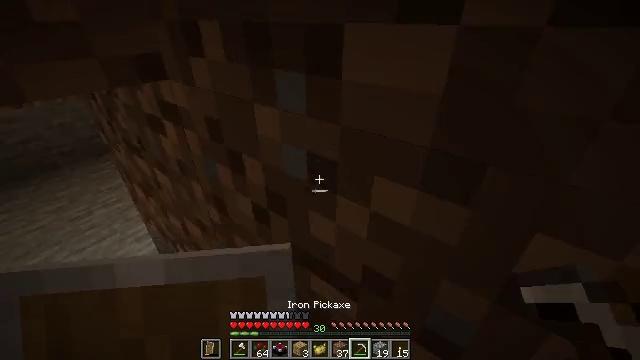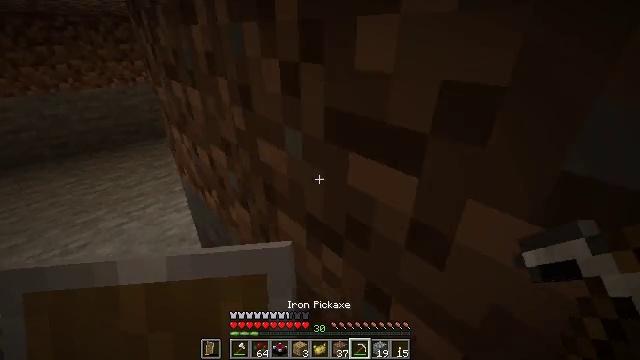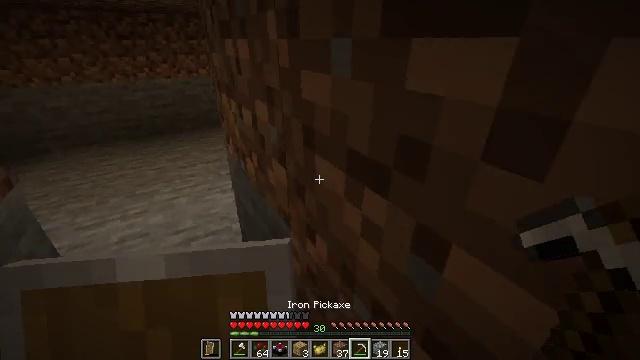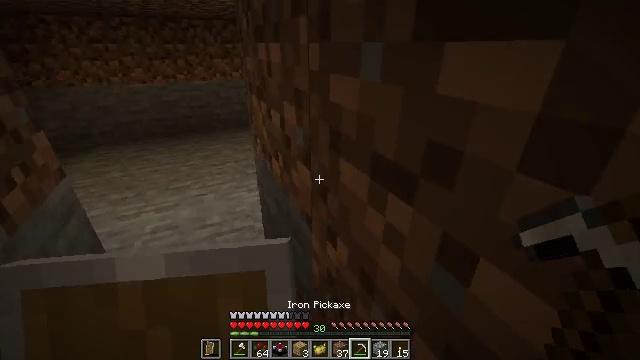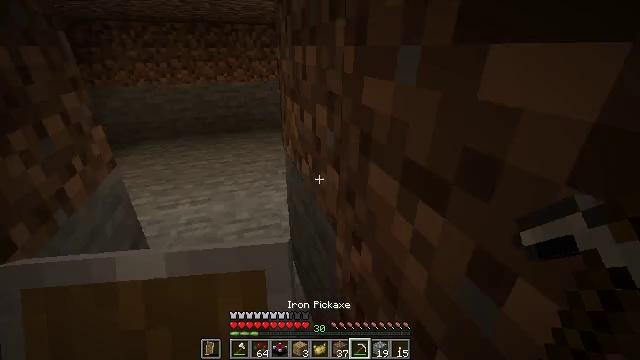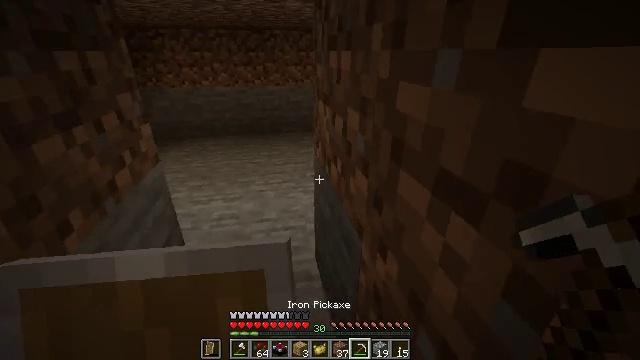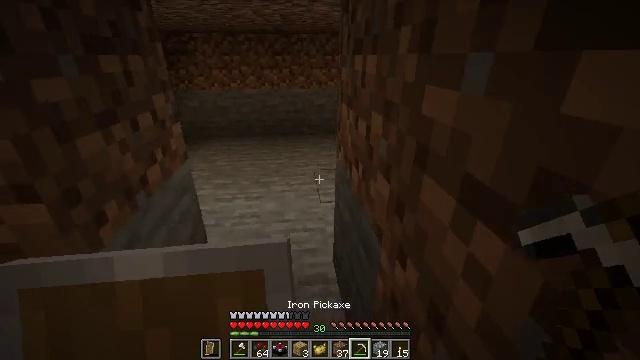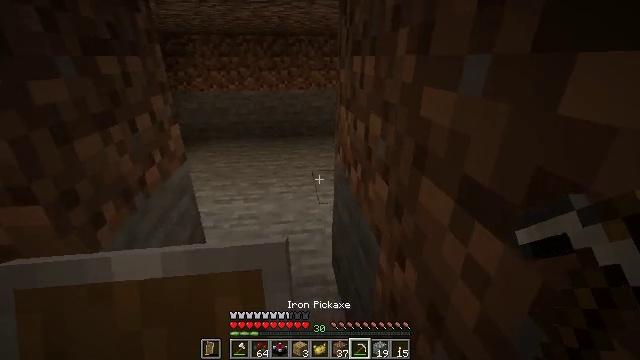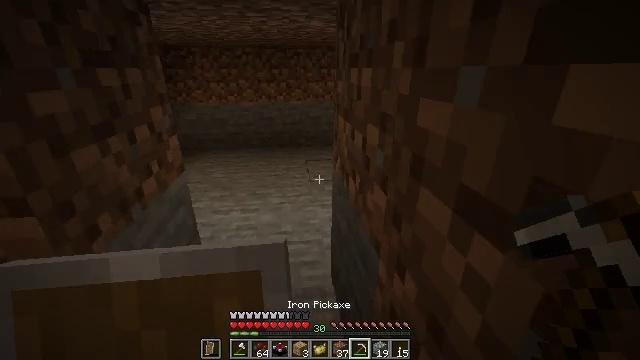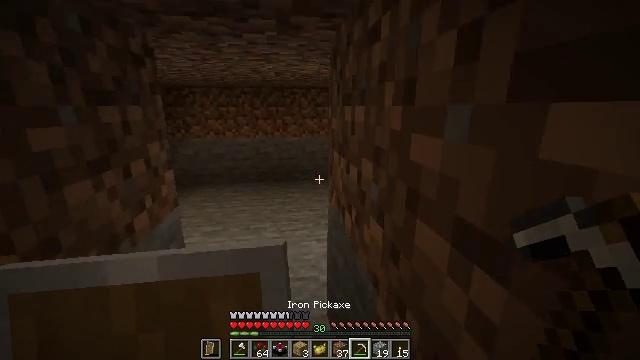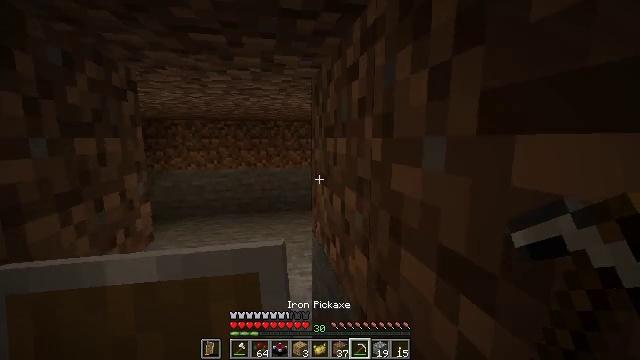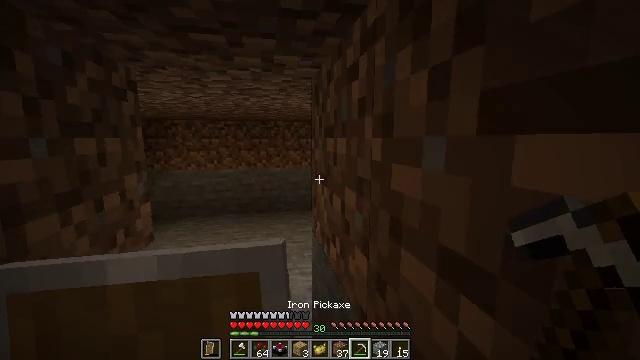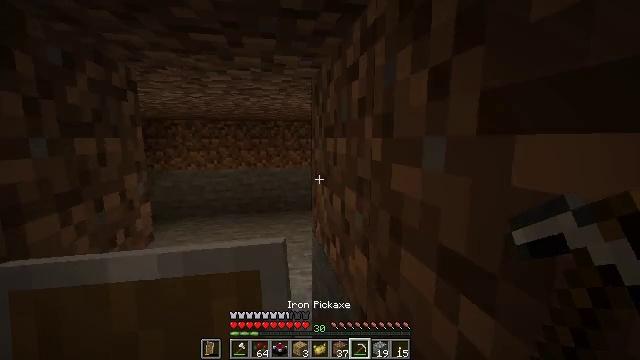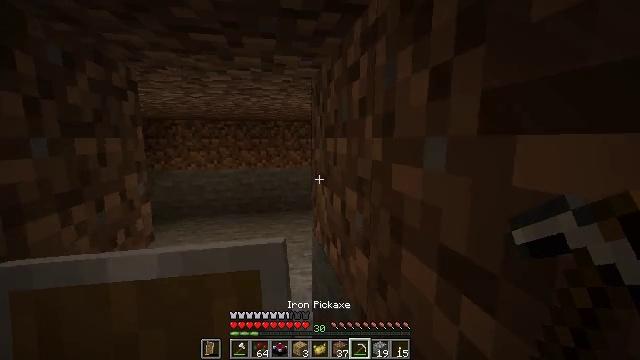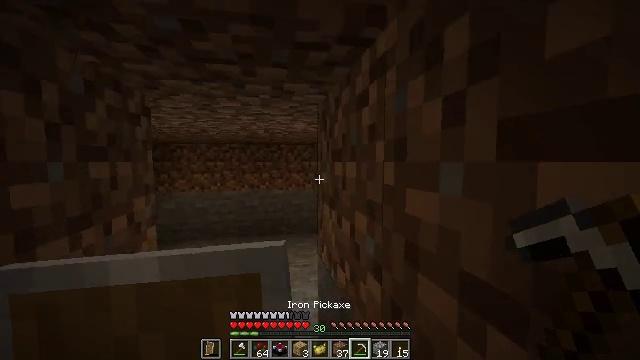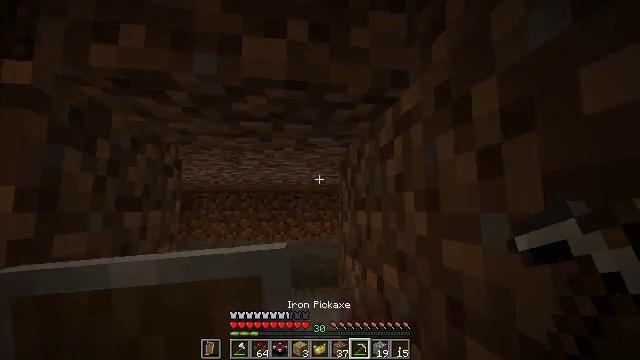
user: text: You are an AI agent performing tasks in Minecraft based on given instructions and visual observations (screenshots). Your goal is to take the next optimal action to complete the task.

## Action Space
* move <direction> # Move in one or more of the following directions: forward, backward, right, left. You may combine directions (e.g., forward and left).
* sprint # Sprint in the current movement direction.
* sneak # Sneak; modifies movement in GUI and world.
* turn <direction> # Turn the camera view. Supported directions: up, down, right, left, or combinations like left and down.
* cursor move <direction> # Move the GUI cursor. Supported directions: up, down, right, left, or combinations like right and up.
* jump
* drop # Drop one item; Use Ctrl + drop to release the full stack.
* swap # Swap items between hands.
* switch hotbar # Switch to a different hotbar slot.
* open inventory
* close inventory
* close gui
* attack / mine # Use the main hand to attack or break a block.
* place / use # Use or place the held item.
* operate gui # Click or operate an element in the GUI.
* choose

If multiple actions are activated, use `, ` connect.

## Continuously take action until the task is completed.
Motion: motion action
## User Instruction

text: Collect dirt by holding left button.
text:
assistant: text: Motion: turn left and up
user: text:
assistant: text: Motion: turn left and up
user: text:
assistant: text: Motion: turn left
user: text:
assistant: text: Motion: turn left
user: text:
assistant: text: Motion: turn left
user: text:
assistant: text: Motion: turn left
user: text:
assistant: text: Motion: no_op
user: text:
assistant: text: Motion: turn up
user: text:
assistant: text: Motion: turn right and up
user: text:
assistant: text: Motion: turn right and up
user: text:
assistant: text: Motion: no_op
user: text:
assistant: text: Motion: no_op
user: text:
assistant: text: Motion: move back
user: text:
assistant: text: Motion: move back, turn up
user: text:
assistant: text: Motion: move back, turn left and up
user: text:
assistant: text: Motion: move back, turn left and up
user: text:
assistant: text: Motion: turn left and up
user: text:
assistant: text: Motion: no_op
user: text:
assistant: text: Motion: no_op
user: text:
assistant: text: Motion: no_op
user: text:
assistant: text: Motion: no_op
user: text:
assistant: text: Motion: no_op
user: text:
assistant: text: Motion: no_op
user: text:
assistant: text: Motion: turn left and up
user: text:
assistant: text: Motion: turn left and up
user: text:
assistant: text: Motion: turn left and up
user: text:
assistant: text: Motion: turn right
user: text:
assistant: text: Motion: move left, turn right
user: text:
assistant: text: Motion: move left, turn right
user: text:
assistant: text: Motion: move left, turn right